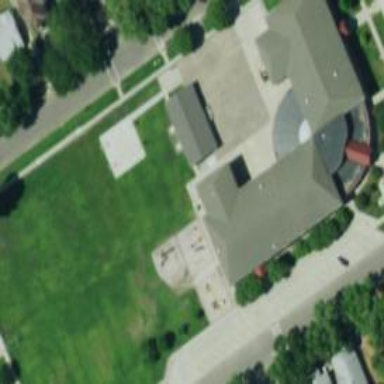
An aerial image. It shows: School.